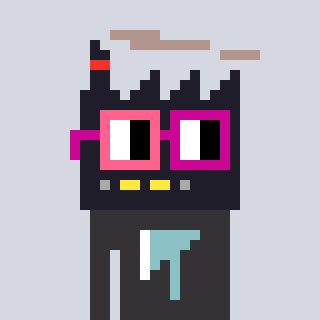
a pixel art character with square pink and red glasses, a factory-shaped head and a grayscale-colored body on a cool background